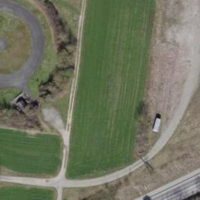
EUNIS habitat code: 55
Species observed at this site:
Echium vulgare